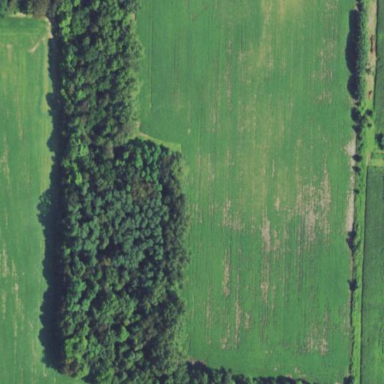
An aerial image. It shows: Beautiful woodland area.